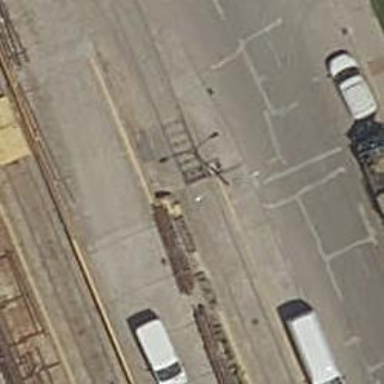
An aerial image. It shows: Railway switch.